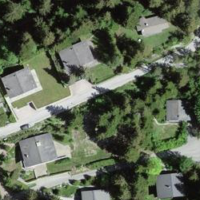
EUNIS habitat code: 43
Species observed at this site:
Petasites albus